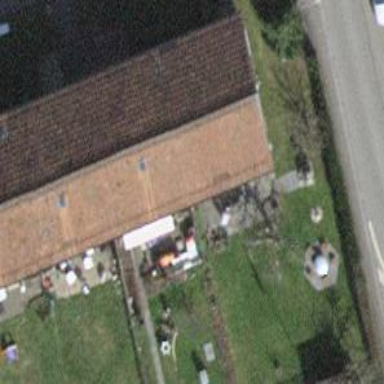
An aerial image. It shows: Simple and straightforward house.